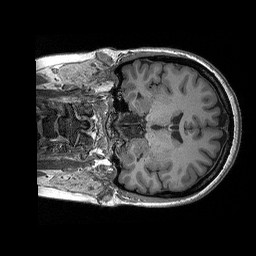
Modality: T1w
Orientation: coronal
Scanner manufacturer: siemens
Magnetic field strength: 3 T
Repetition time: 2.3 s
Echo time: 0.00298 s